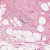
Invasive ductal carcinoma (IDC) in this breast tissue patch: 0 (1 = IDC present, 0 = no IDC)